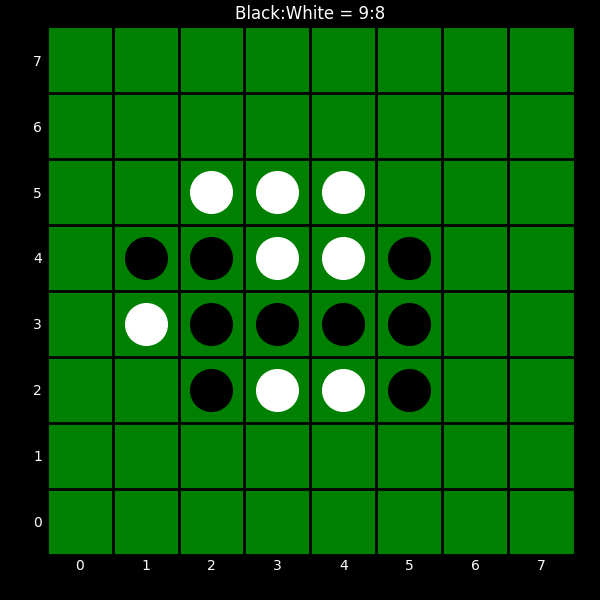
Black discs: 9
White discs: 8